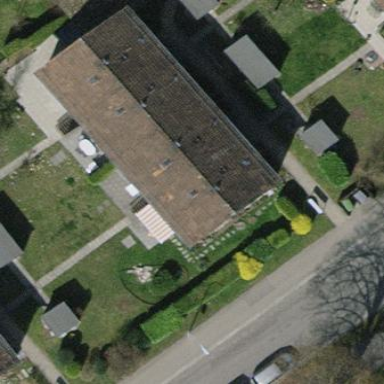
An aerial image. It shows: Terrace building.